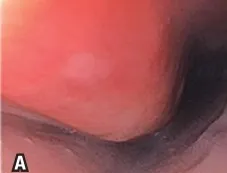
High digestive endoscopy and echoendoscopy. Lateral wall bulging of esophagus wall, with elevated fusiform injury, and ,erosion.
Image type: endoscopy (airway_endoscopy)